Question: In my 'agendaDay' view I some times need to display events that do not have an end time:
'''
$(".agenda").fullCalendar({
events: [
{
title: "Start day",
start: '2017-04-19T09:00:00'
},
{
title: "Do some work",
start: '2017-04-19T09:05:00',
end: '2017-04-19T17:00:00'
}
]
});
'''
Such events get rendered as if they lasted two hours:

Is there a way to control that or an alternative feature I should be using?
Docs for v1 mention <URL>:
> 'defaultEventMinutes' 1.4Determines the length (in minutes) an event appears to be when it has
an unspecified end date.'''
Integer, default: 120
'''
By default, if an Event Object as no end, it will appear to be 2
hours.
... but the property is apparently not available on 3.3.1 :-?
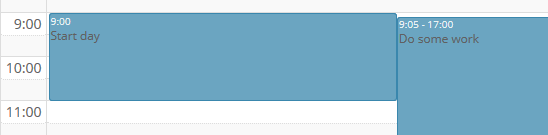
Answer: In the v2 & 3 API it's been split in two properties, so you can set different values to events and ones:
- <URL>
Also, the new properties expect a string with a time ('"00:45:00"') rather than seconds ('2700').